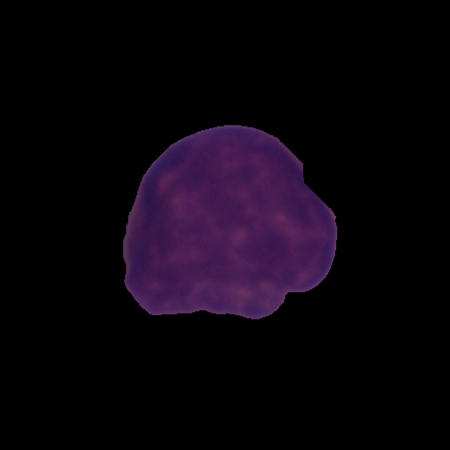
Label: cancer